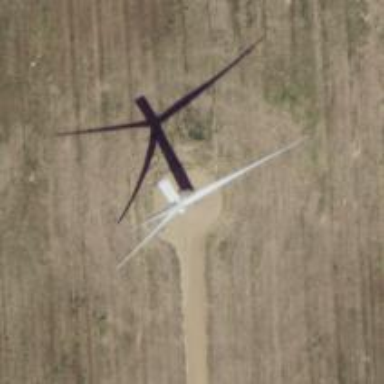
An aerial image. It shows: Wind turbine generator that utilizes wind as its source for generating electricity. It is of the horizontal axis type.